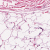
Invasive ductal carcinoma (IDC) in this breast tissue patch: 0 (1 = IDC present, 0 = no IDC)